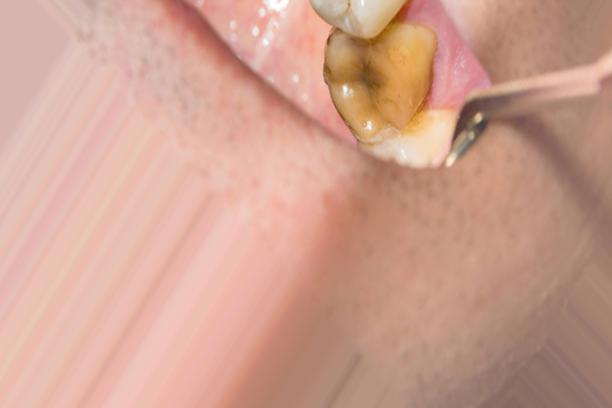
Condition: Tooth Discoloration